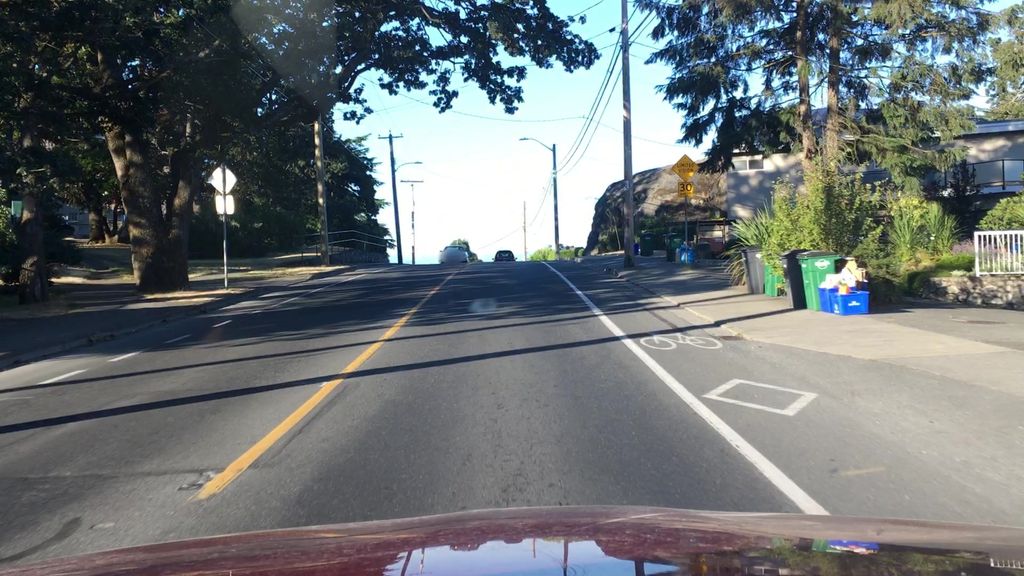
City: victoria